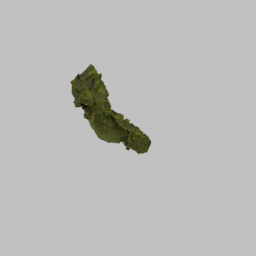
Label: nature